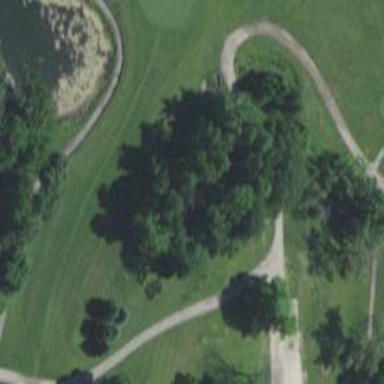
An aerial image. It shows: Rough area on grassy golf course.